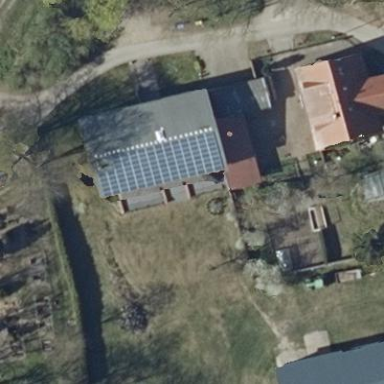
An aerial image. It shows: Building equipped with solar photovoltaic panel for generating electricity. The small installation is solar power generator.